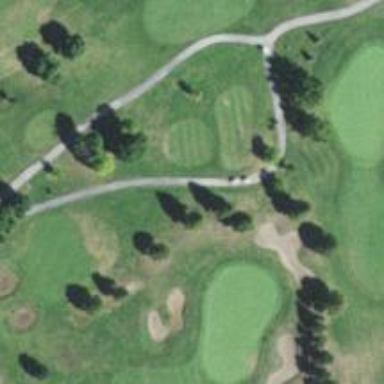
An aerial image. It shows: Service road with high-quality grade1 tracktype. It resembles golf cart path.